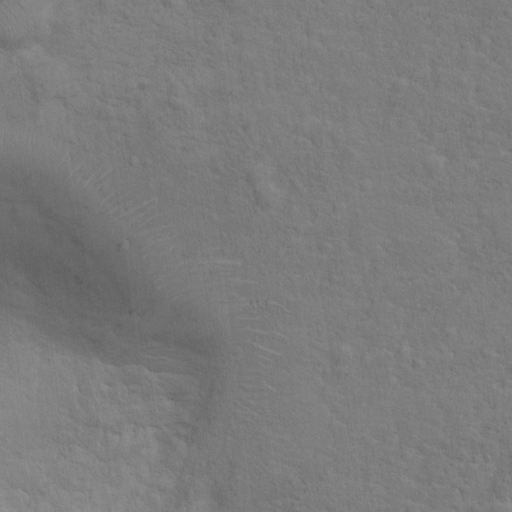
Objects detected: cone